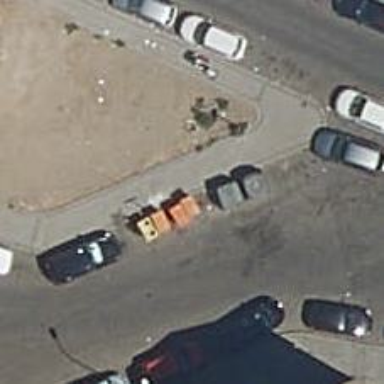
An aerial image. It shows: Recycling container in the area designated for recycling.